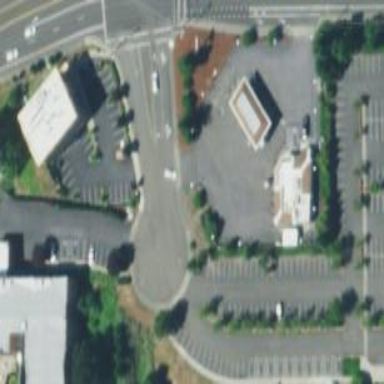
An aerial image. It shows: Retail area.